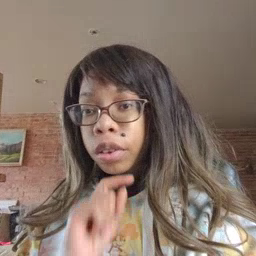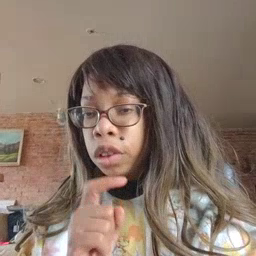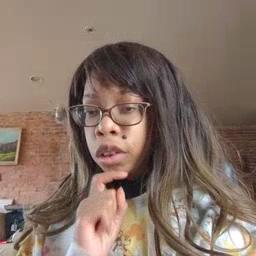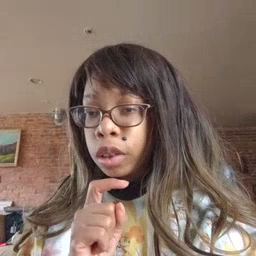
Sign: garbage